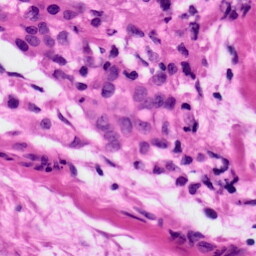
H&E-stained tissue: Ovarian